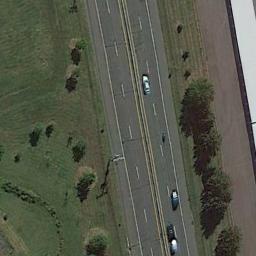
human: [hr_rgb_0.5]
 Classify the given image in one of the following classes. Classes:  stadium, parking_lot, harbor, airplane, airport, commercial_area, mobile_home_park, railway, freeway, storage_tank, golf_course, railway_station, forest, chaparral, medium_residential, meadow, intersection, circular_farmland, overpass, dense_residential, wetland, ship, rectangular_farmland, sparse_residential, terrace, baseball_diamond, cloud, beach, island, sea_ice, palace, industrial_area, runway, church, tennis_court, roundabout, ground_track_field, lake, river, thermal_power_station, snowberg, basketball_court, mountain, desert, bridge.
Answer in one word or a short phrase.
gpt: freeway